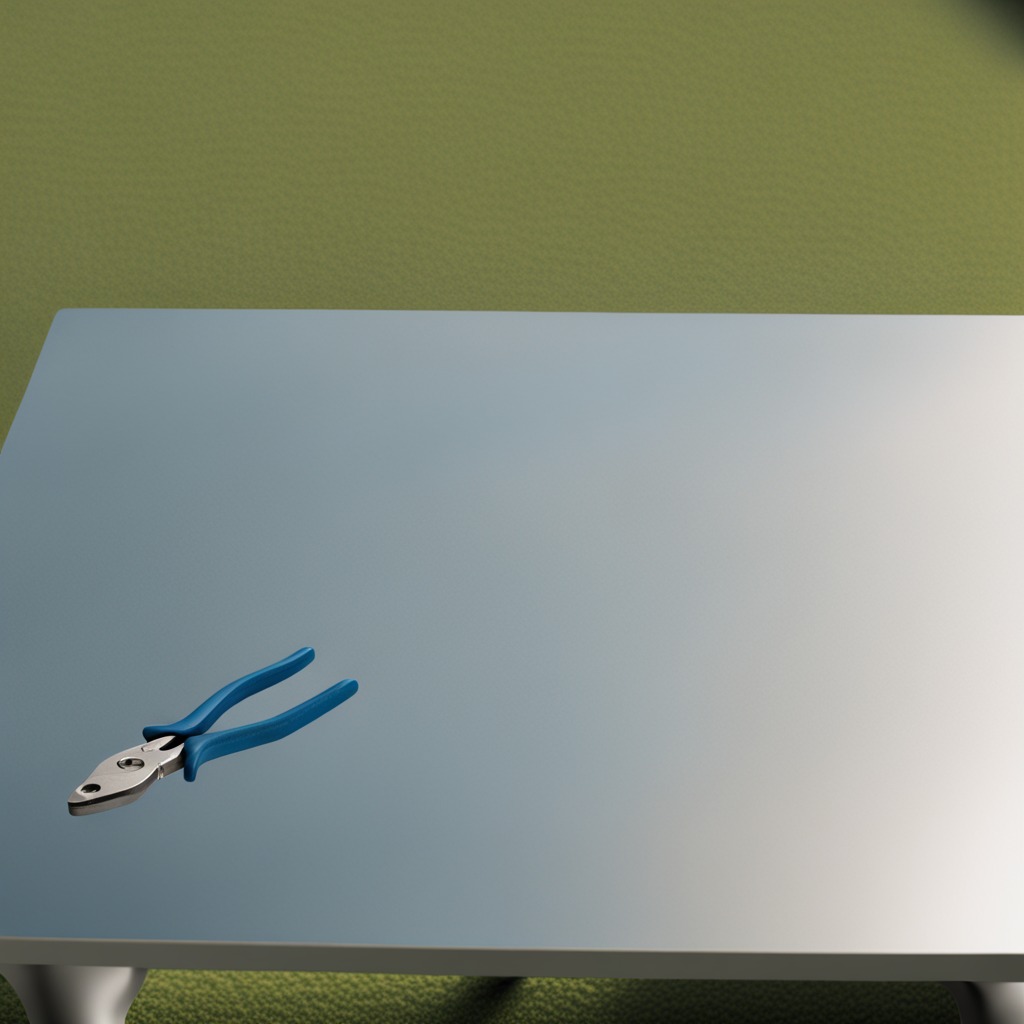
A plier is lying on the textured surface of the table.